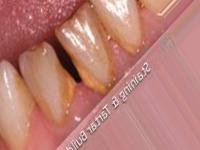
Condition: Tooth Discoloration